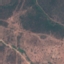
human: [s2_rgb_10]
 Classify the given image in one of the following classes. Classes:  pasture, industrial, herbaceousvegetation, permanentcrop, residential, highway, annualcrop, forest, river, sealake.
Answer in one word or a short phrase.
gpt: HerbaceousVegetation